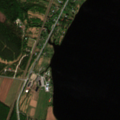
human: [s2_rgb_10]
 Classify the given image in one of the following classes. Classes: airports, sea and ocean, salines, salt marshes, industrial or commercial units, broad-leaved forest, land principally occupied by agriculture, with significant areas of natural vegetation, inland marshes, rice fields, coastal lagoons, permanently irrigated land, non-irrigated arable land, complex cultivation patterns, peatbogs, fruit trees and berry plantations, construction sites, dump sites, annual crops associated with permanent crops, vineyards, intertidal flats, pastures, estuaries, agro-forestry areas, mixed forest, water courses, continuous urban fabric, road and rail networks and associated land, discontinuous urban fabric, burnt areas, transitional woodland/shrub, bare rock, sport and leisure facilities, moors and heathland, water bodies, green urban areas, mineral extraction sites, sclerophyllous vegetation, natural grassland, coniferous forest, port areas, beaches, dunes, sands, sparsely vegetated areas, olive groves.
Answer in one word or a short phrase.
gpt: discontinuous urban fabric, land principally occupied by agriculture, with significant areas of natural vegetation, mixed forest, water courses